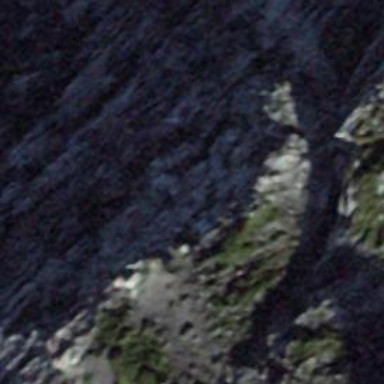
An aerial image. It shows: Cliff in nature.